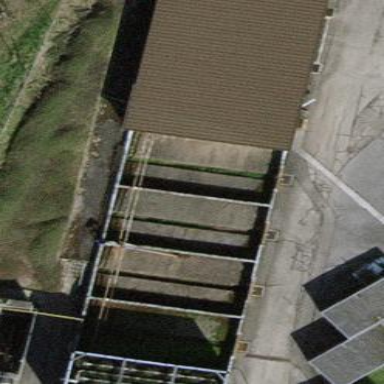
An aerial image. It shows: Building that houses wastewater plant.